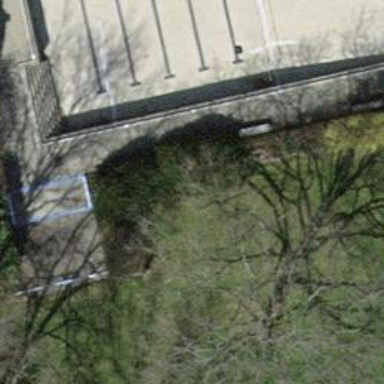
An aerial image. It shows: Bench for seating.